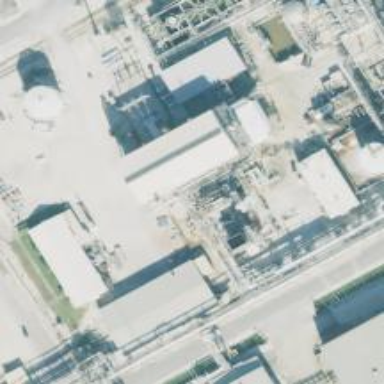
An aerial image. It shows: Gas turbine generator is in use.